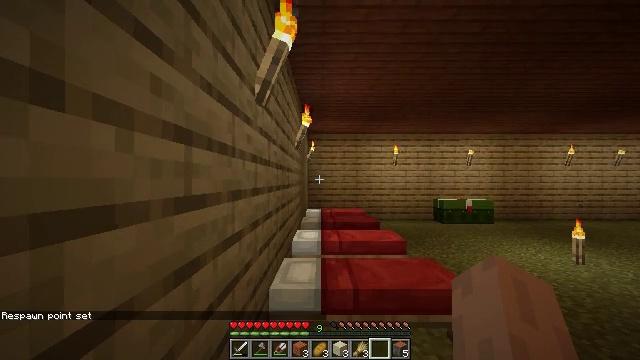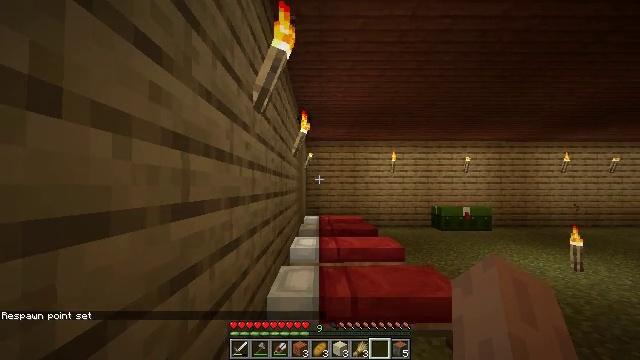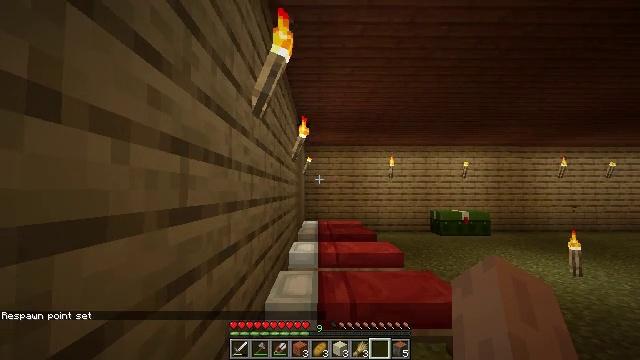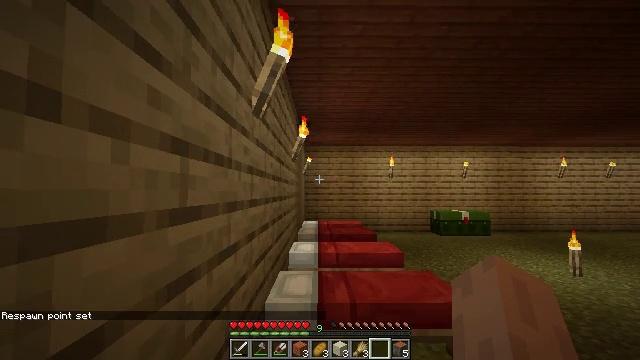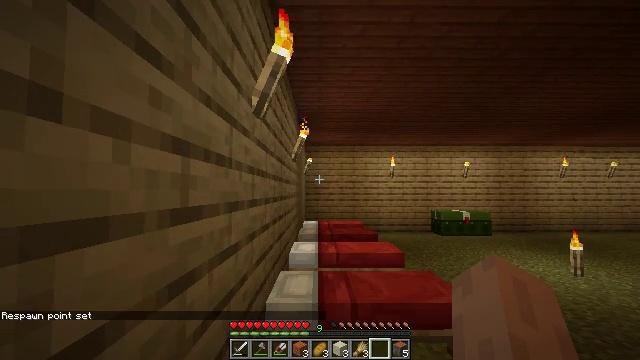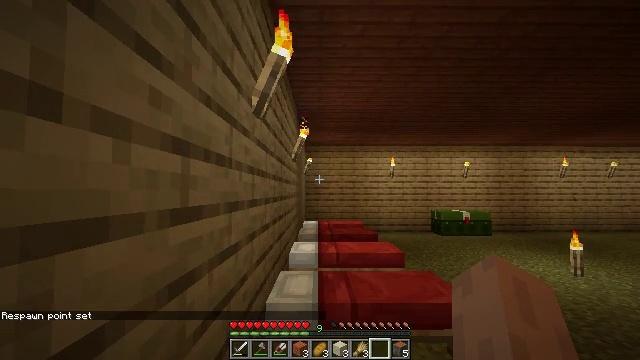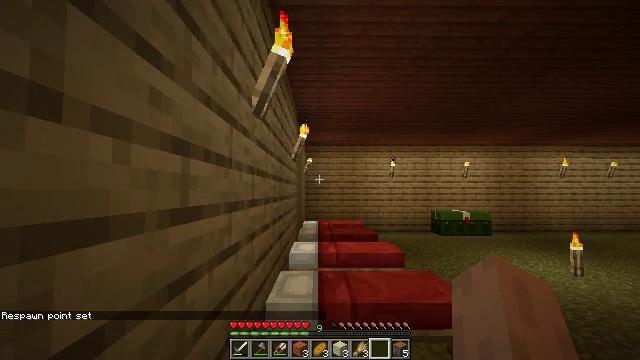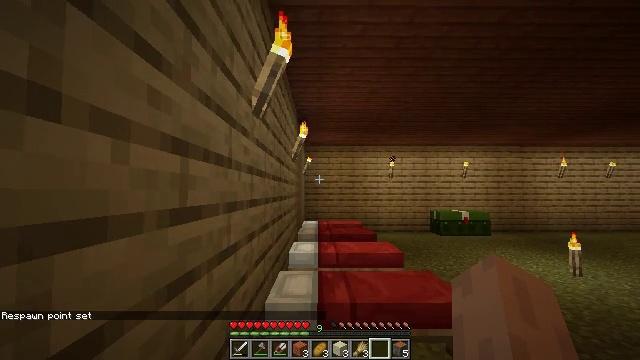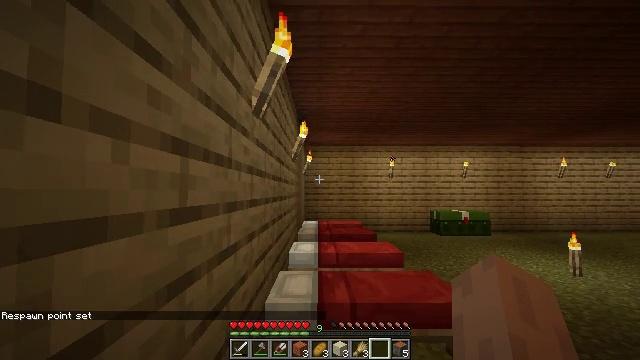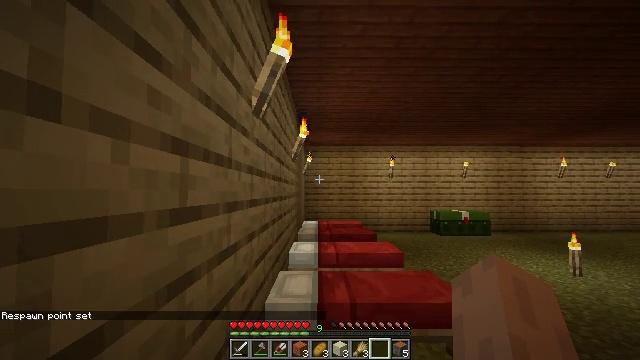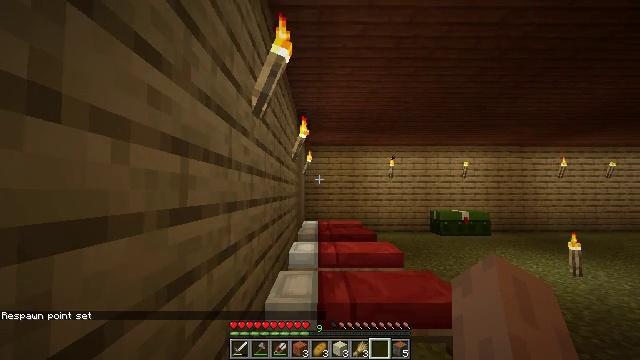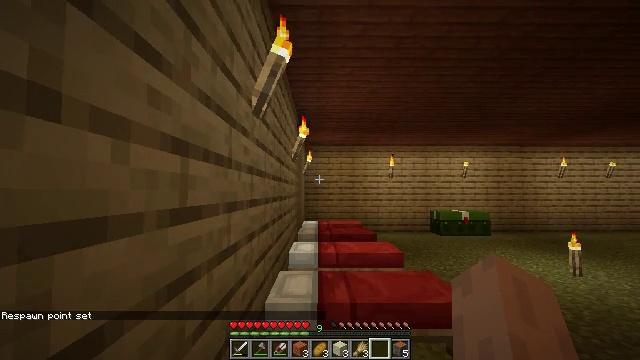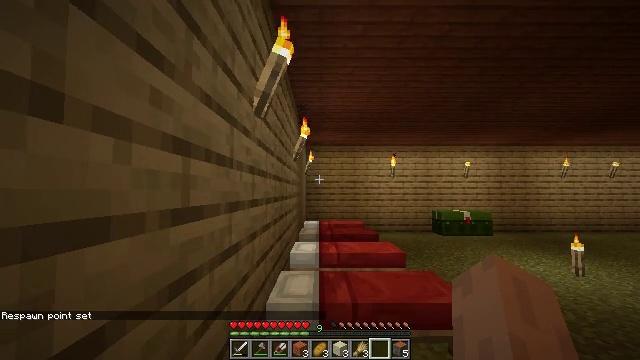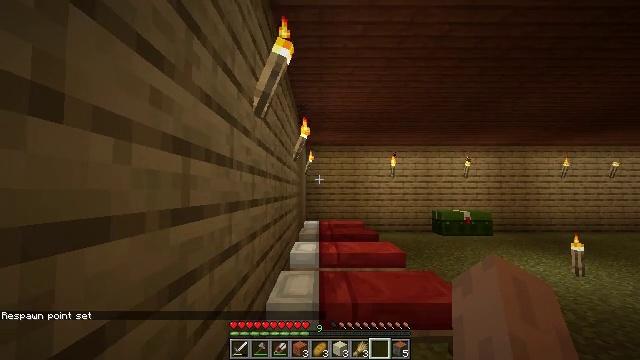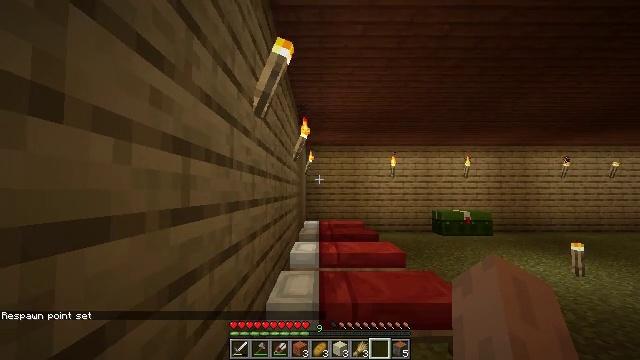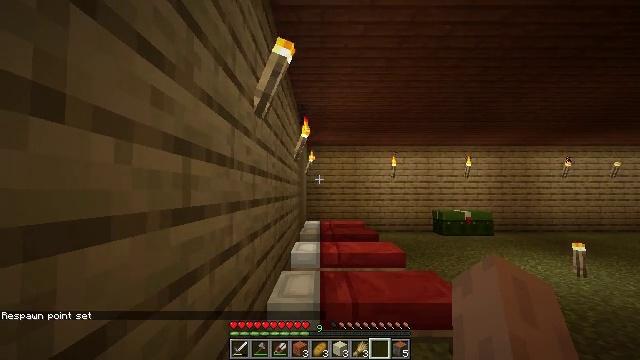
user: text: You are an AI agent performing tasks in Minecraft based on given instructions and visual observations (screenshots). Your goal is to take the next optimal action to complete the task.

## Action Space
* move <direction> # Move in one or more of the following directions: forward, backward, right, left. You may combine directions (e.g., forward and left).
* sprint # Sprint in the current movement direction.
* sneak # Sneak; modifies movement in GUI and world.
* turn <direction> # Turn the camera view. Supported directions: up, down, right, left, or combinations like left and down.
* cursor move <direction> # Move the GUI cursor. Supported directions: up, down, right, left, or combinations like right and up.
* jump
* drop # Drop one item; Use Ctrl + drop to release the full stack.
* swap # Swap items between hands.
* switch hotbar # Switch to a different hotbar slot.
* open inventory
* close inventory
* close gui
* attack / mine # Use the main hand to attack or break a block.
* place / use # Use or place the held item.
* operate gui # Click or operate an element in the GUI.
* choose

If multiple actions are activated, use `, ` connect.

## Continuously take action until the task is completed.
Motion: motion action
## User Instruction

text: Retrieve the barrel for inventory use.
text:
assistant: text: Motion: turn up
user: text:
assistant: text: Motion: turn up
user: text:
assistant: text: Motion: no_op
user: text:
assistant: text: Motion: no_op
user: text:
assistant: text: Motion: no_op
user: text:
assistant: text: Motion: no_op
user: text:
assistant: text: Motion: no_op
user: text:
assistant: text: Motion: no_op
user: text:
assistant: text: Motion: sprint
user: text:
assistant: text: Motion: sprint
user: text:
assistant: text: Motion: no_op
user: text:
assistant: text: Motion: sprint
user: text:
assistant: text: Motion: sprint
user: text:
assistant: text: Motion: sprint
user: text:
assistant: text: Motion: sprint
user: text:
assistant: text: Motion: sprint
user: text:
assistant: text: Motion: sprint
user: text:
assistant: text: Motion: sprint
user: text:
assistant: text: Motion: sprint
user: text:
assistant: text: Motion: move forward, sprint, turn up
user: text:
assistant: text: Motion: move forward, sprint, turn right
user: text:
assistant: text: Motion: move forward, sprint, turn right
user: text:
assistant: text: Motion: move forward, sprint, turn right
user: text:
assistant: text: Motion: move forward, sprint, turn right and down
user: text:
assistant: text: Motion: move forward, sprint, turn right
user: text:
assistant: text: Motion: move forward, sprint, turn right
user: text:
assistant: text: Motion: move forward, sprint, turn right
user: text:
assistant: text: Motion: move forward, sprint, turn right
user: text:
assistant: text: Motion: move forward, sprint, turn right
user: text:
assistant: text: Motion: move forward, sprint, turn right